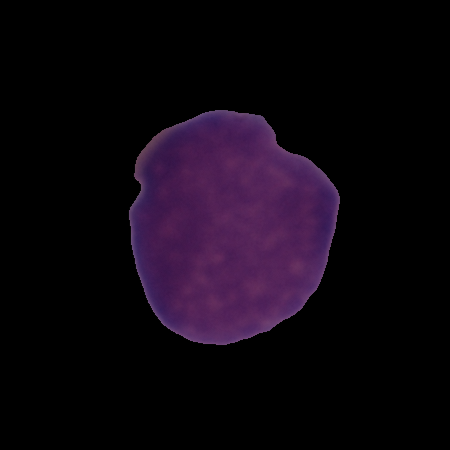
Label: healthy